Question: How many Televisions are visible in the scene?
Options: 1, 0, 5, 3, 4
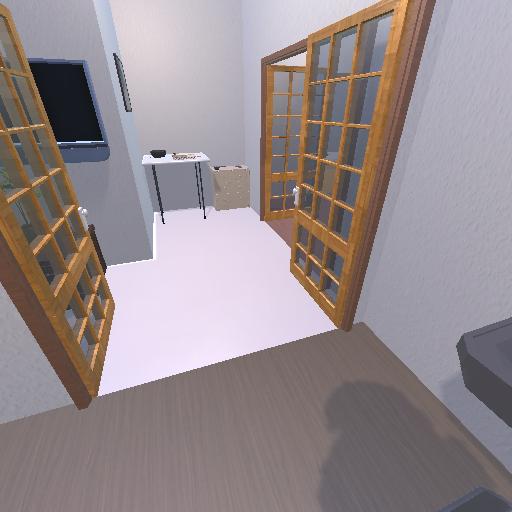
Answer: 1